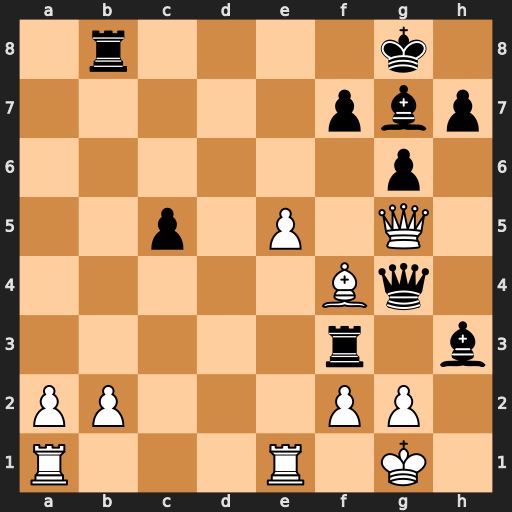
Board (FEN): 1r4k1/5pbp/6p1/2p1P1Q1/5Bq1/5r1b/PP3PP1/R3R1K1
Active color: w
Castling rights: -
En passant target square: -
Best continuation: Qxg4 Bxg4 gxf3